Interaction volume radius: 10 \u00c5
Interaction volume height: 15 \u00c5
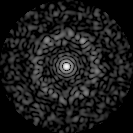
Disorder parameter: 0.8443